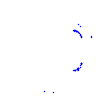
Particle: proton